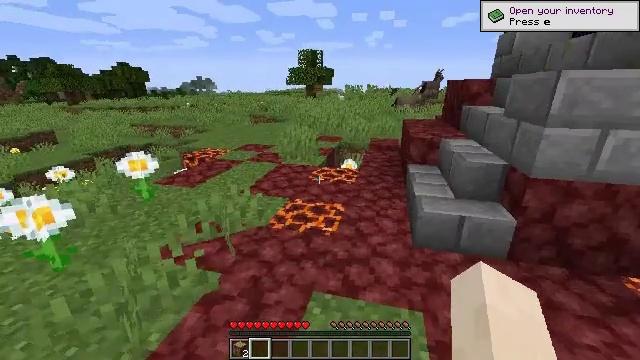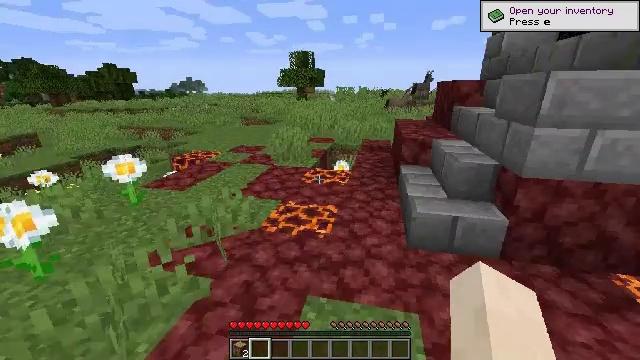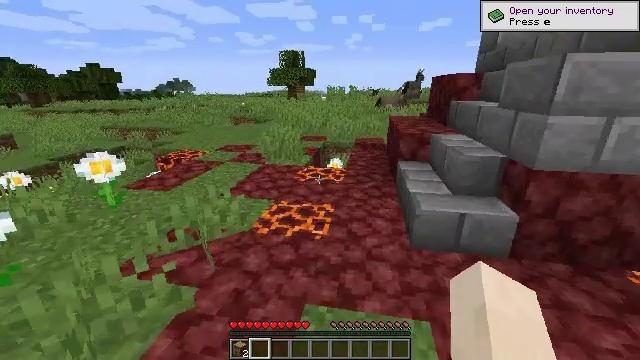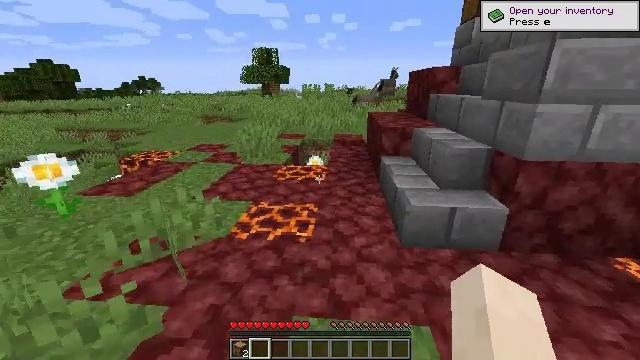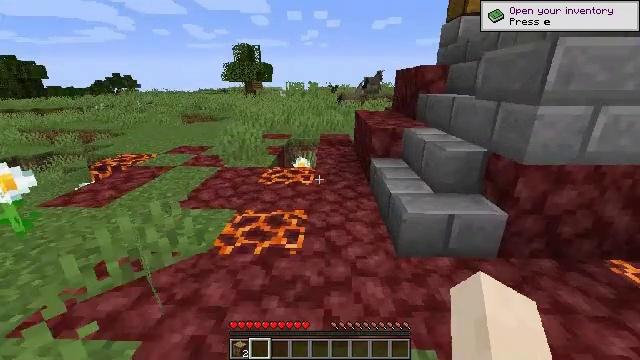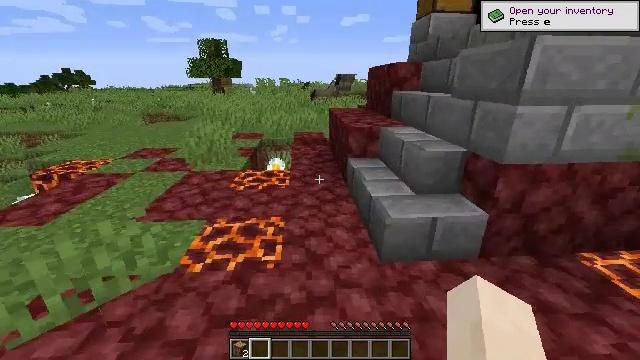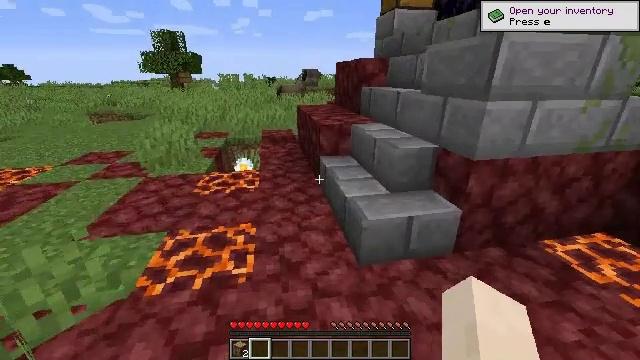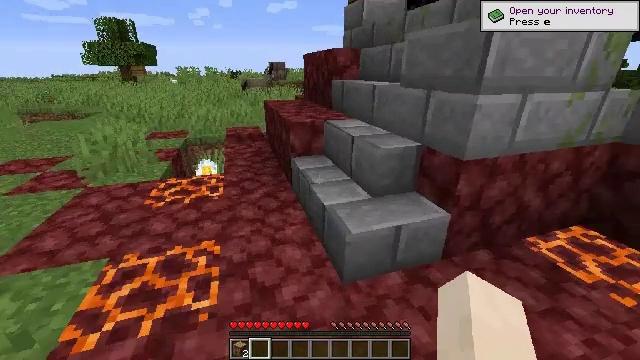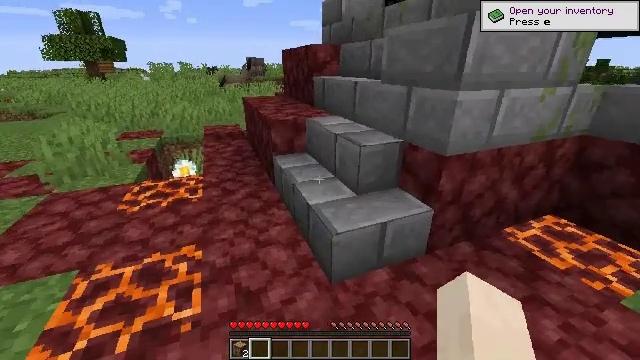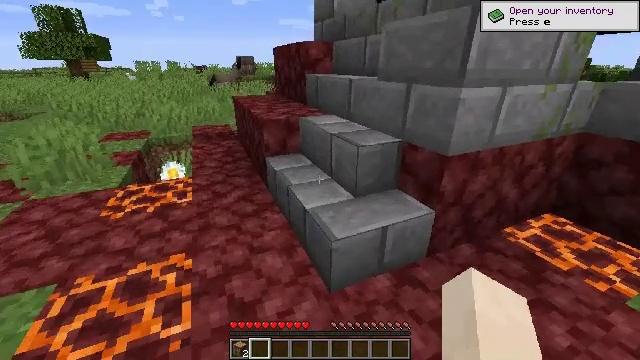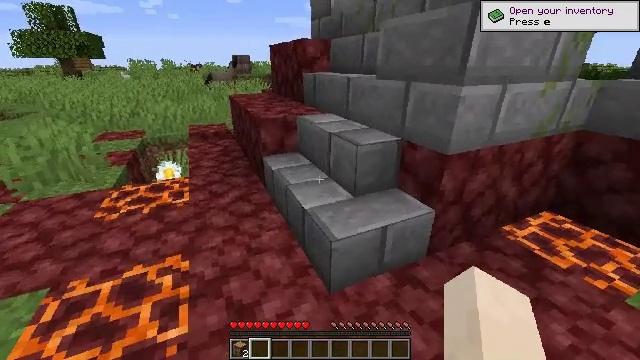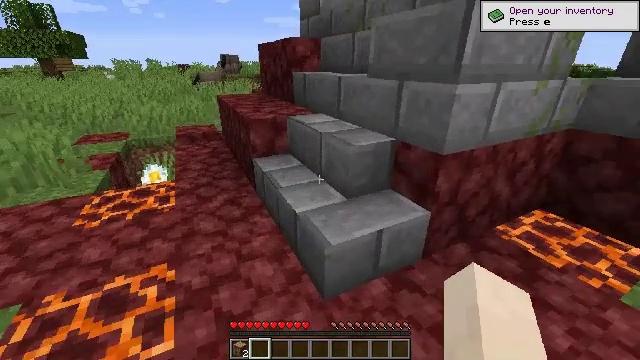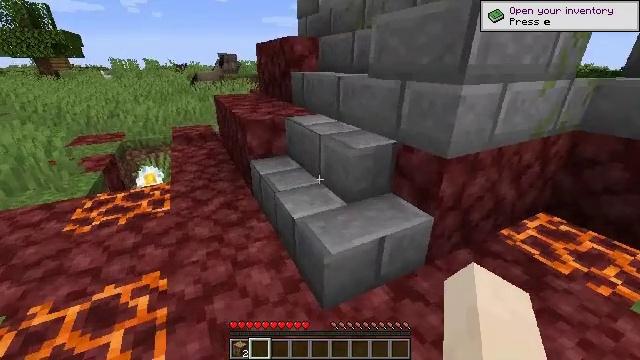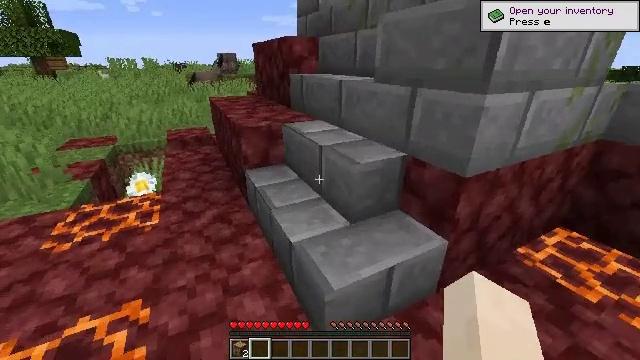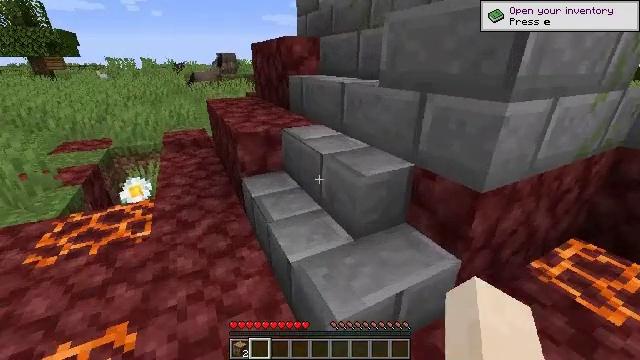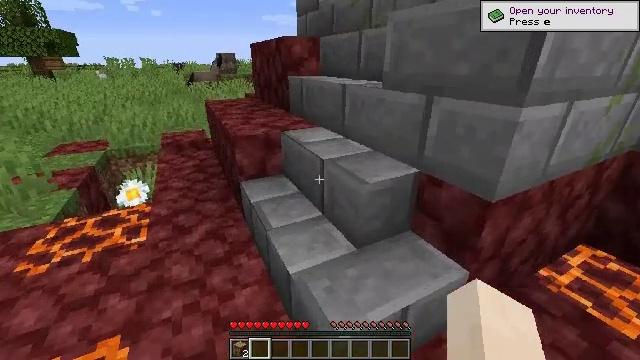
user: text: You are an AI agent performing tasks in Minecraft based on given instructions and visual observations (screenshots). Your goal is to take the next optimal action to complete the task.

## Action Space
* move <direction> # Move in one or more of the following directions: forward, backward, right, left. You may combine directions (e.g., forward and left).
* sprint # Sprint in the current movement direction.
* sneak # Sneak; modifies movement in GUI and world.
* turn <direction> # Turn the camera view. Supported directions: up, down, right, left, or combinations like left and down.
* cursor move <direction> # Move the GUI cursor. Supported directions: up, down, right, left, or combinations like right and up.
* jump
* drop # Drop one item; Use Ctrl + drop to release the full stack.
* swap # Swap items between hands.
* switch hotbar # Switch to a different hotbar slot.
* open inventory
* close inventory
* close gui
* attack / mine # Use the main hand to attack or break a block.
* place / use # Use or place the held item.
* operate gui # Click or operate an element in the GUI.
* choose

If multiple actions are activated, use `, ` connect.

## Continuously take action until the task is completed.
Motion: motion action
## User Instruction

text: Mine the magma block in the nether.
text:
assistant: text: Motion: move forward, turn right
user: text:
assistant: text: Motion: move forward, turn right
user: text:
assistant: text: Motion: move forward, turn right
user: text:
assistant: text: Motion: move forward, turn right
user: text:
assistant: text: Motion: move forward, turn right
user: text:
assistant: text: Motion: move forward, turn right
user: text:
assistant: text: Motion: move forward, turn right and down
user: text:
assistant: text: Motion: turn right
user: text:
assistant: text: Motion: turn right
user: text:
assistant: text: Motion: no_op
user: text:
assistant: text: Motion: move forward, turn right
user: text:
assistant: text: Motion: move forward
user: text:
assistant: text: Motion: move forward
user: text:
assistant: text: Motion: move forward
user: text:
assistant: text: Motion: move forward
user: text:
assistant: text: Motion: move forward
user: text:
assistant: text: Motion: move forward
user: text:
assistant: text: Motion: move forward
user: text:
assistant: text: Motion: move forward
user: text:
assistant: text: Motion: move forward
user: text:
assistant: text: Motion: move forward, turn right
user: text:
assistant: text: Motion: move forward, turn right and up
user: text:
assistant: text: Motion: move forward, turn right and up
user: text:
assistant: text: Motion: move forward, turn right
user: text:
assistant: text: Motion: move forward, turn right and up
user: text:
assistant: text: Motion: move forward, turn right
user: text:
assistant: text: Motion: move forward, turn right
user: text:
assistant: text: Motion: move forward, turn right
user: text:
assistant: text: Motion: move forward, turn right
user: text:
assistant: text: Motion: no_op